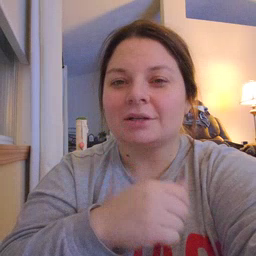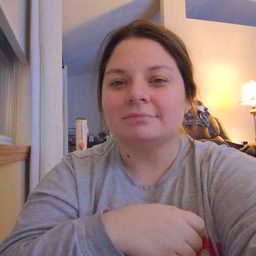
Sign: girl